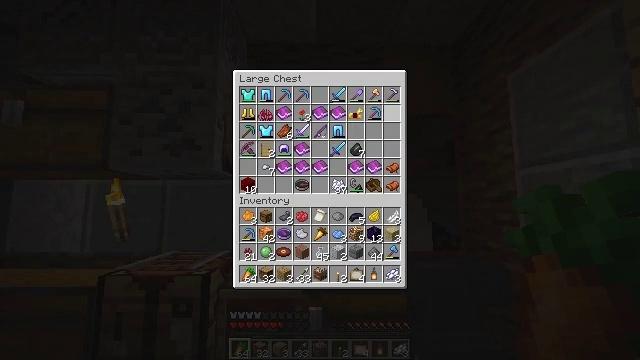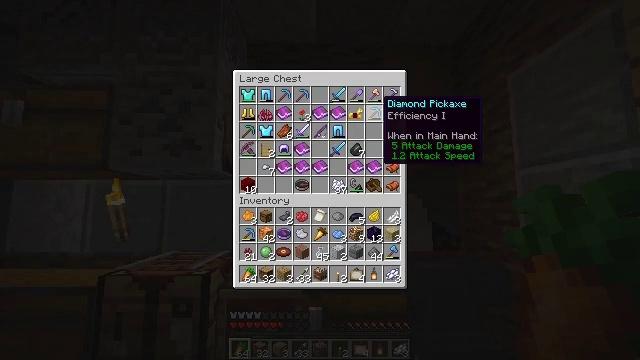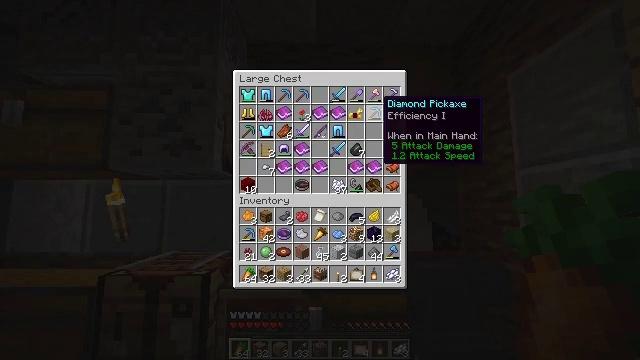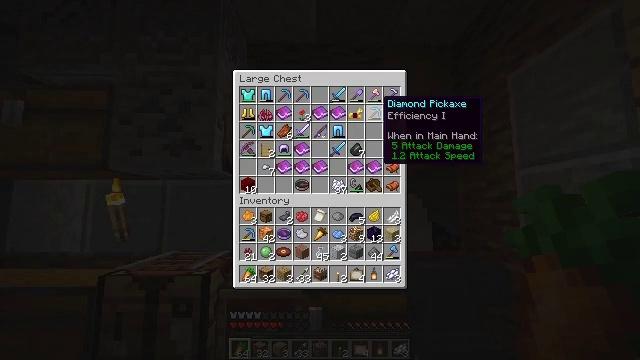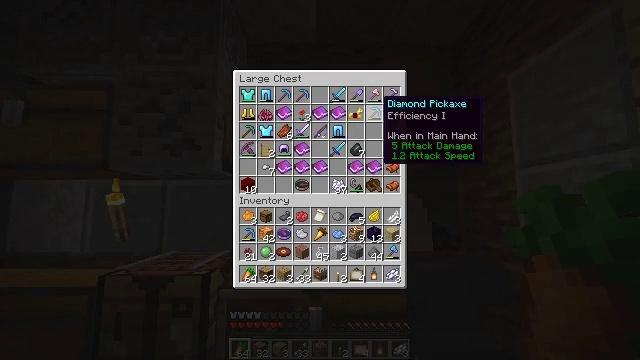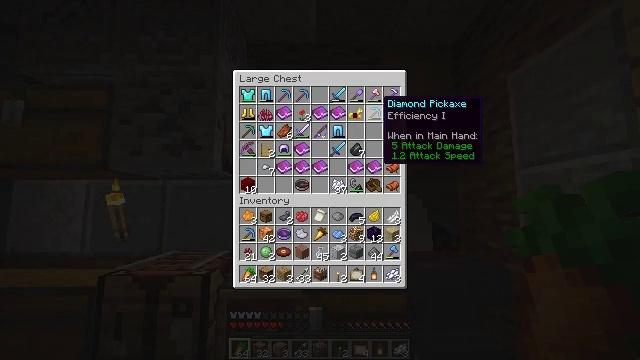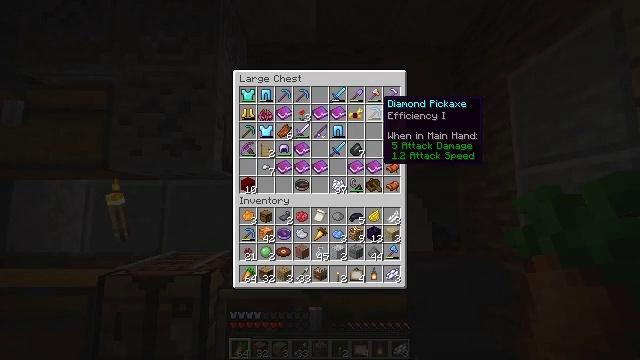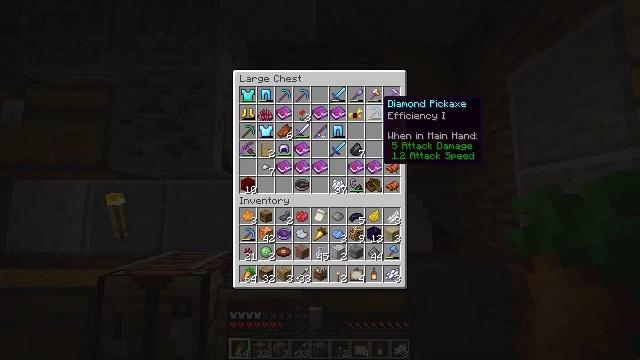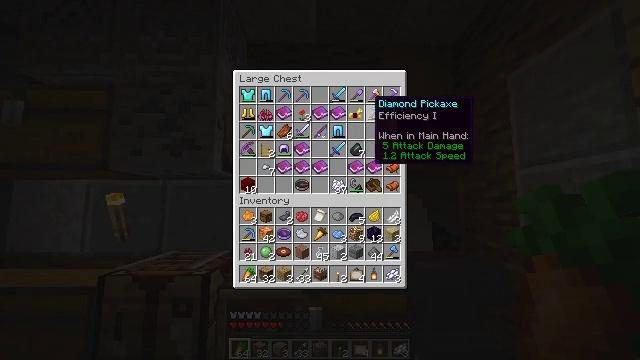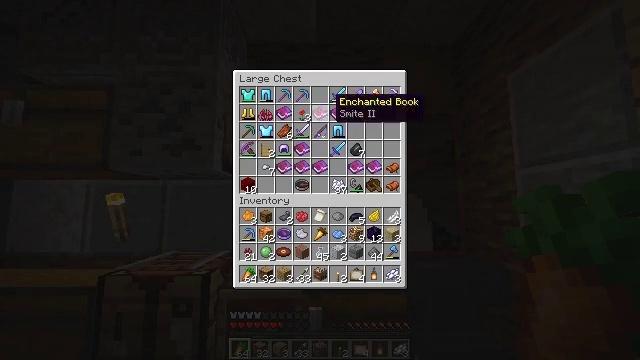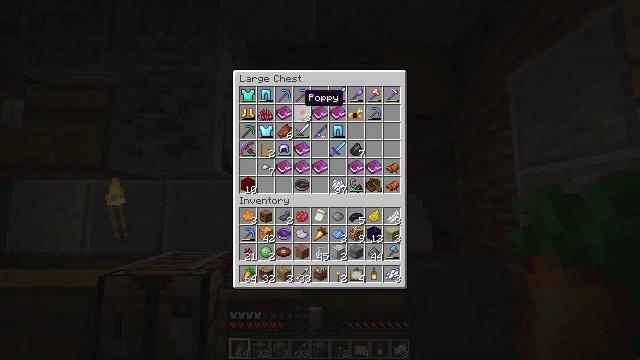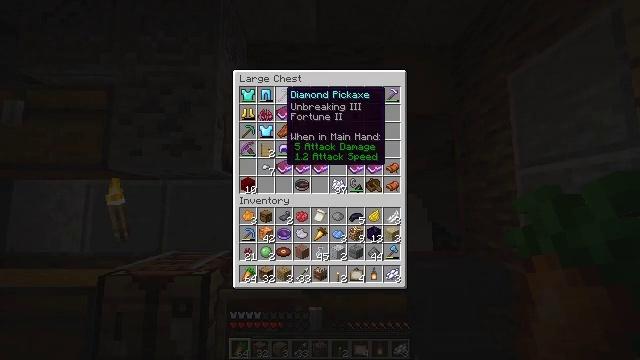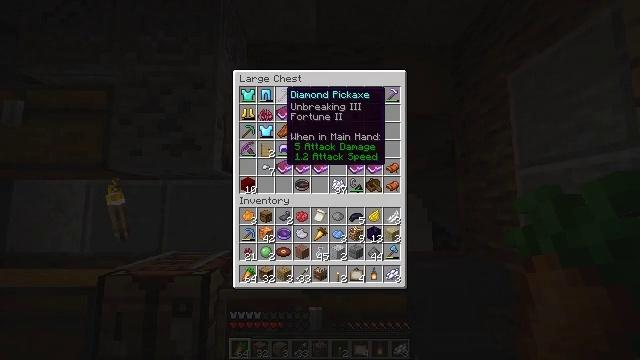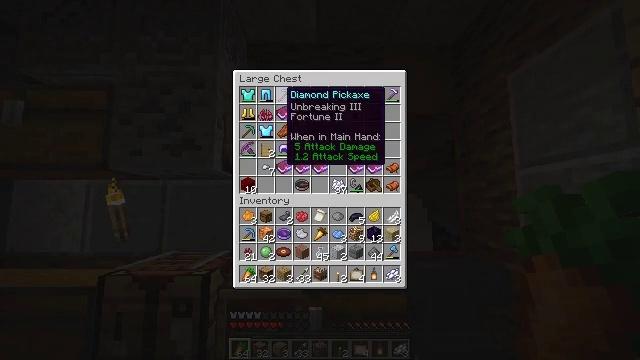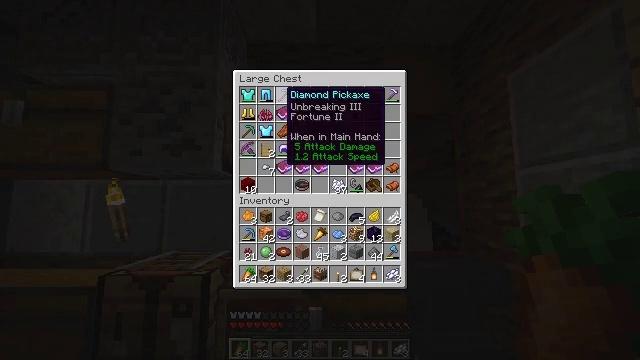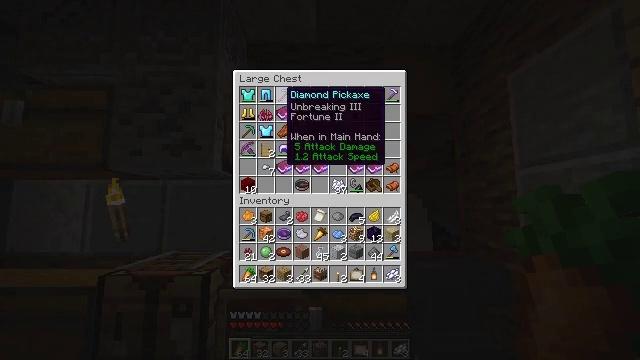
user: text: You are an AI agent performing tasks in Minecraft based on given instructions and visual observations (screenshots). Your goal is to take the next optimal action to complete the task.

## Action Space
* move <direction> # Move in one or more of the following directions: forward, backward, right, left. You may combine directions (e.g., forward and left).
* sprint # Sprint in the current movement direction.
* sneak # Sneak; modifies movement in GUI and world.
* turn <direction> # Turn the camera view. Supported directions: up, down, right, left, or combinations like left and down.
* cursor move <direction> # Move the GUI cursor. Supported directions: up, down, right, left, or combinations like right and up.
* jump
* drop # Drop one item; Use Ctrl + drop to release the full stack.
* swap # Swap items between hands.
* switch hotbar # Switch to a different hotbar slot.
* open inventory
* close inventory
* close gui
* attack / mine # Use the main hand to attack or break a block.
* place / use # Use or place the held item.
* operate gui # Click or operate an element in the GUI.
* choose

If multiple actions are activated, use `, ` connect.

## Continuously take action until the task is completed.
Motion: motion action
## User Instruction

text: Attack the lodestone to mine it.
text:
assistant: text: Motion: cursor move left
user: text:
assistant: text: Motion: no_op
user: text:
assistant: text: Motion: no_op
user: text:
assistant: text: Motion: no_op
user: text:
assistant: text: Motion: no_op
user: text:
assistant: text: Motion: no_op
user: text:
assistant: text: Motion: no_op
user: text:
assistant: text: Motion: cursor move left
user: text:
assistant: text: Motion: cursor move left
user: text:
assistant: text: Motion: cursor move left
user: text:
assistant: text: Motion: cursor move left
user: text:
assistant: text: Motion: no_op
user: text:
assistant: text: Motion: no_op
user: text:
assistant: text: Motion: no_op
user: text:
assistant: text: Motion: no_op
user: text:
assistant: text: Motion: no_op
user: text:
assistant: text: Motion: no_op
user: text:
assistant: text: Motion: no_op
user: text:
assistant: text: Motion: no_op
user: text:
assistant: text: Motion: no_op
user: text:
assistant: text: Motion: no_op
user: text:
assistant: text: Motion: no_op
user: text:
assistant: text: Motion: no_op
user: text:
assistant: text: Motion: no_op
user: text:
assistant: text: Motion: cursor move left and down
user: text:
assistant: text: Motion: cursor move left
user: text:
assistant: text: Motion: no_op
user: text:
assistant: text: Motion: no_op
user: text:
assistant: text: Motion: no_op
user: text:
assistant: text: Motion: no_op